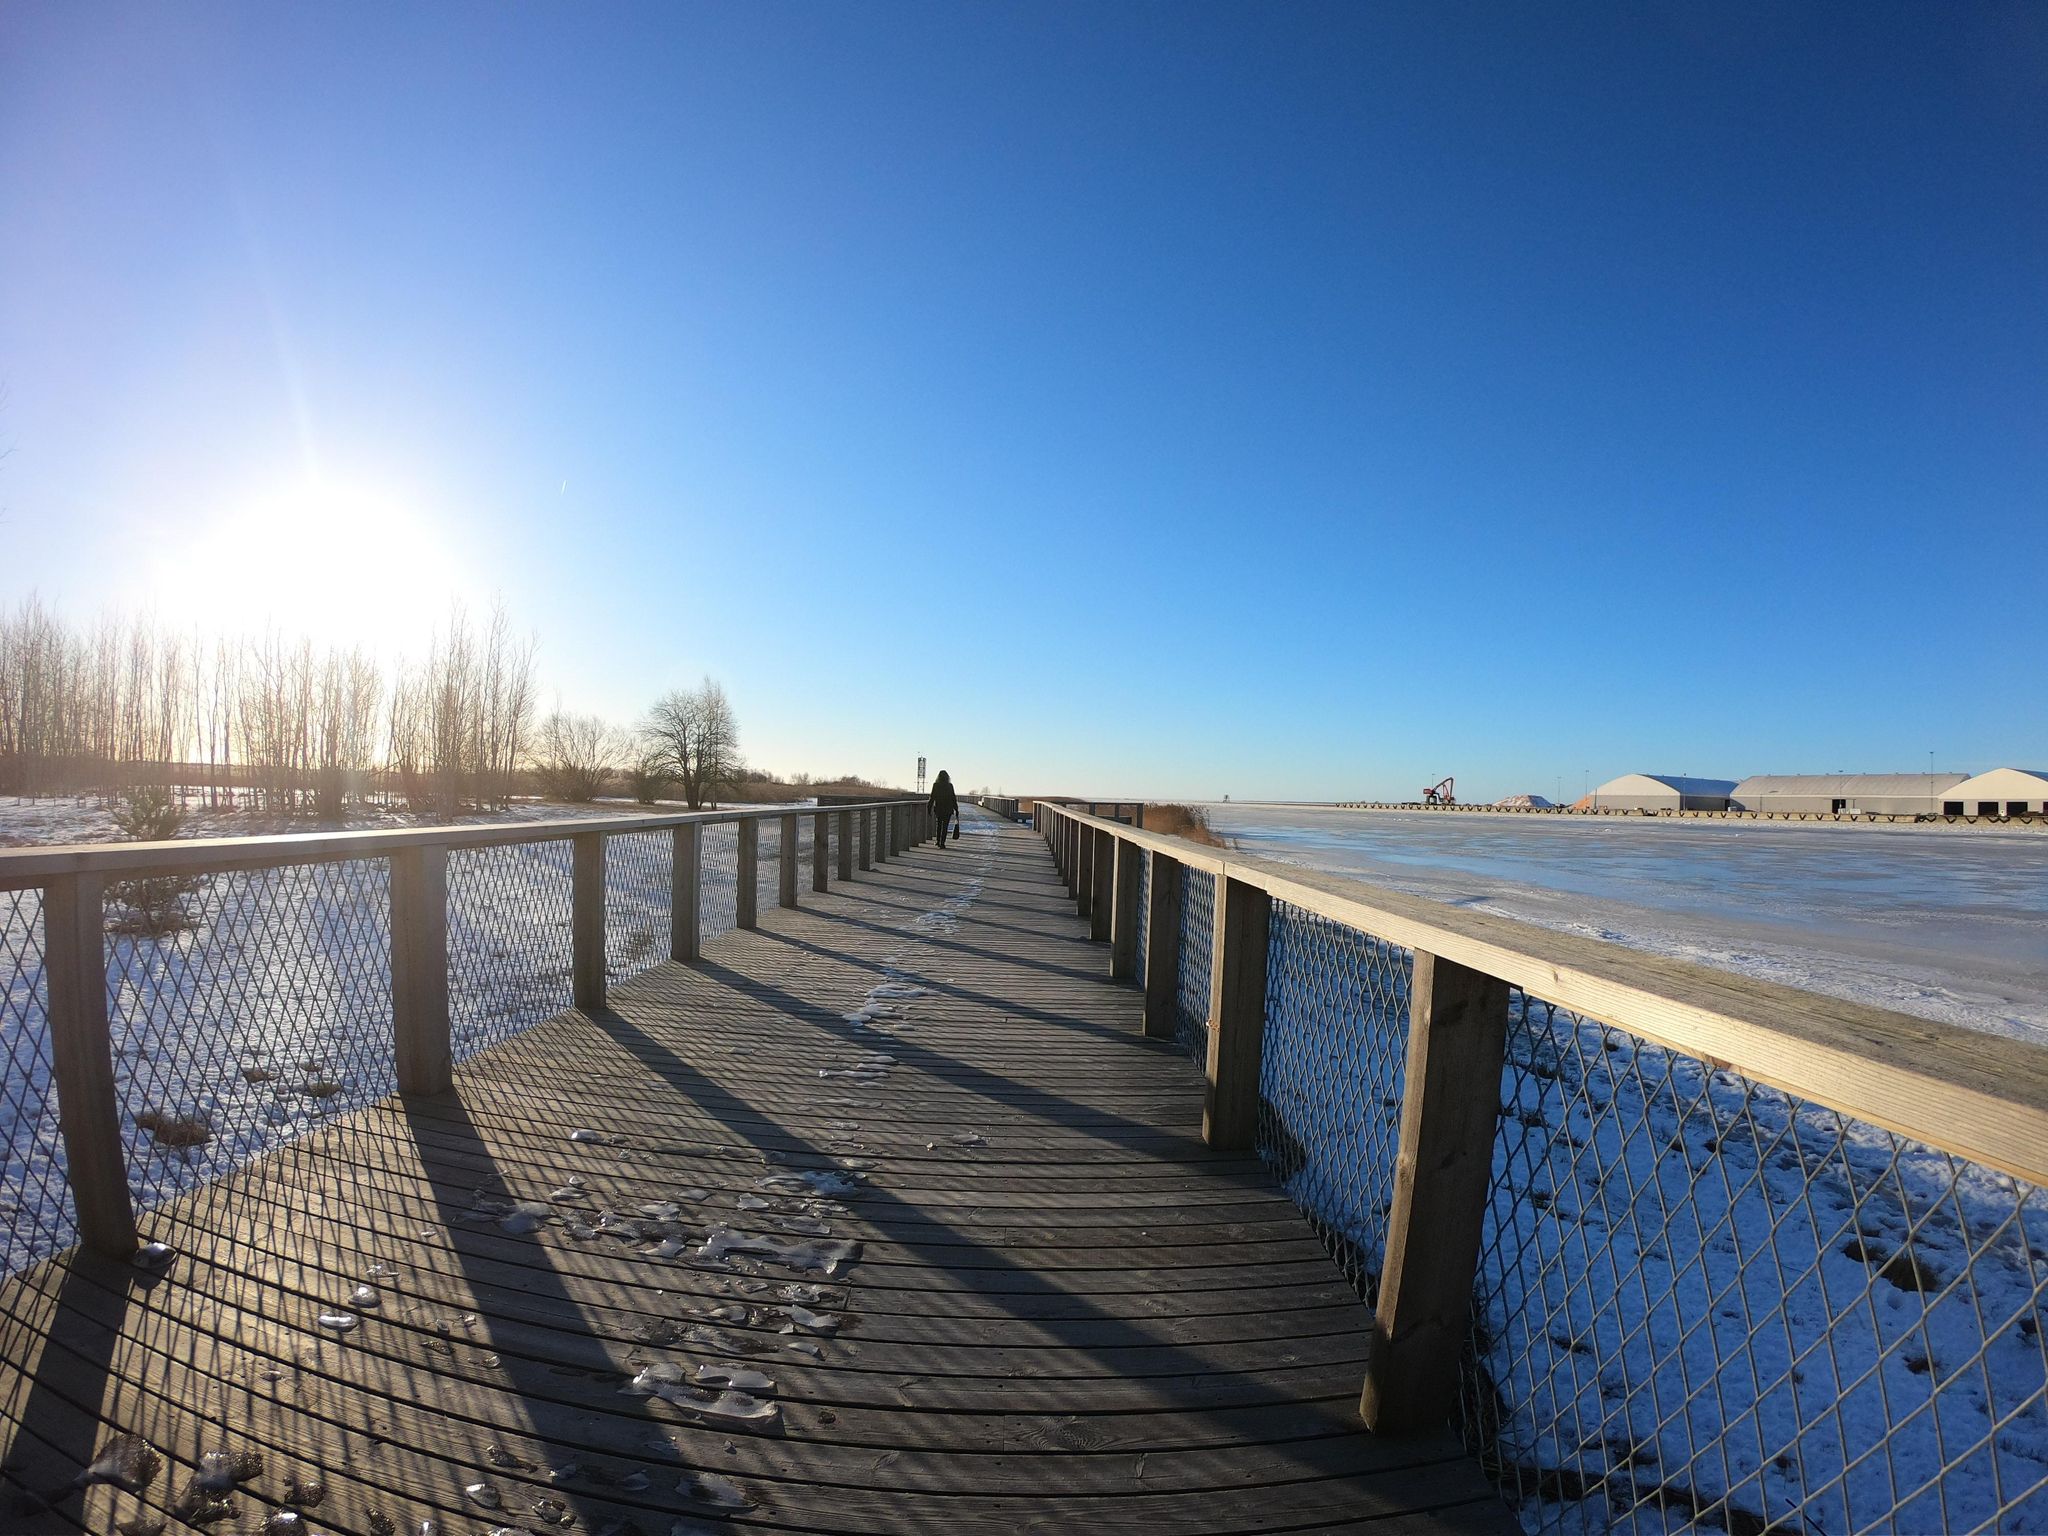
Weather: snowy
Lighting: day
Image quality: good
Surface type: walking surface
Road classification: cycleway, footway, path
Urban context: suburban or peri-urban
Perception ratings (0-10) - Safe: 7.43, Lively: 1.58, Beautiful: 6.77, Boring: 4.77, Depressing: 1.45, Wealthy: 4.45